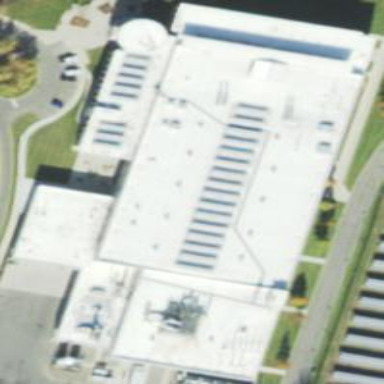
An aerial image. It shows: Industrial building.